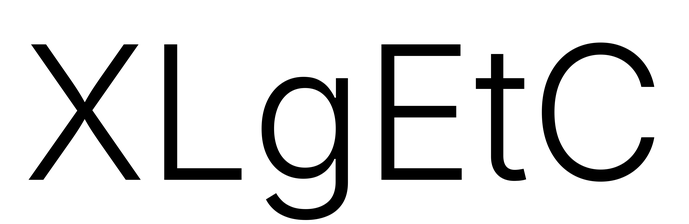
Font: Inter_Light